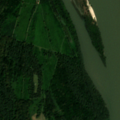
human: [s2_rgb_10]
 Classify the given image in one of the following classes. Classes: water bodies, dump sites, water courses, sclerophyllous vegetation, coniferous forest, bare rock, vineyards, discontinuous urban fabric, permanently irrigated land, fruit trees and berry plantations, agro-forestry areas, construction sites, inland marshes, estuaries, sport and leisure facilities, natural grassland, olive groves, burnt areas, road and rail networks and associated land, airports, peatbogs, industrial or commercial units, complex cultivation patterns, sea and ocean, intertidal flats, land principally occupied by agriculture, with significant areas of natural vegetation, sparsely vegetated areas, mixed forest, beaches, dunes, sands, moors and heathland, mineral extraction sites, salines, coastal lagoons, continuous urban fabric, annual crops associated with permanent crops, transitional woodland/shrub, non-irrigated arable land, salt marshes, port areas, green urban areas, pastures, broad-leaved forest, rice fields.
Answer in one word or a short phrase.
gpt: broad-leaved forest, transitional woodland/shrub, water courses